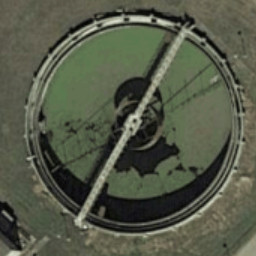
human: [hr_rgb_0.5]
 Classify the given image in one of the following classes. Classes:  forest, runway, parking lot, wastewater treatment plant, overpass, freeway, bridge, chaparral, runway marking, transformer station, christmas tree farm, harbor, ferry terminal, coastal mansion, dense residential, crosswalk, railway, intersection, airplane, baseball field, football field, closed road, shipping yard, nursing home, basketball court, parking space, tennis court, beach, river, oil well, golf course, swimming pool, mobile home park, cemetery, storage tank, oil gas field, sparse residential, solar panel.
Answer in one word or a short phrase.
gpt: wastewater treatment plant